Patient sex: F
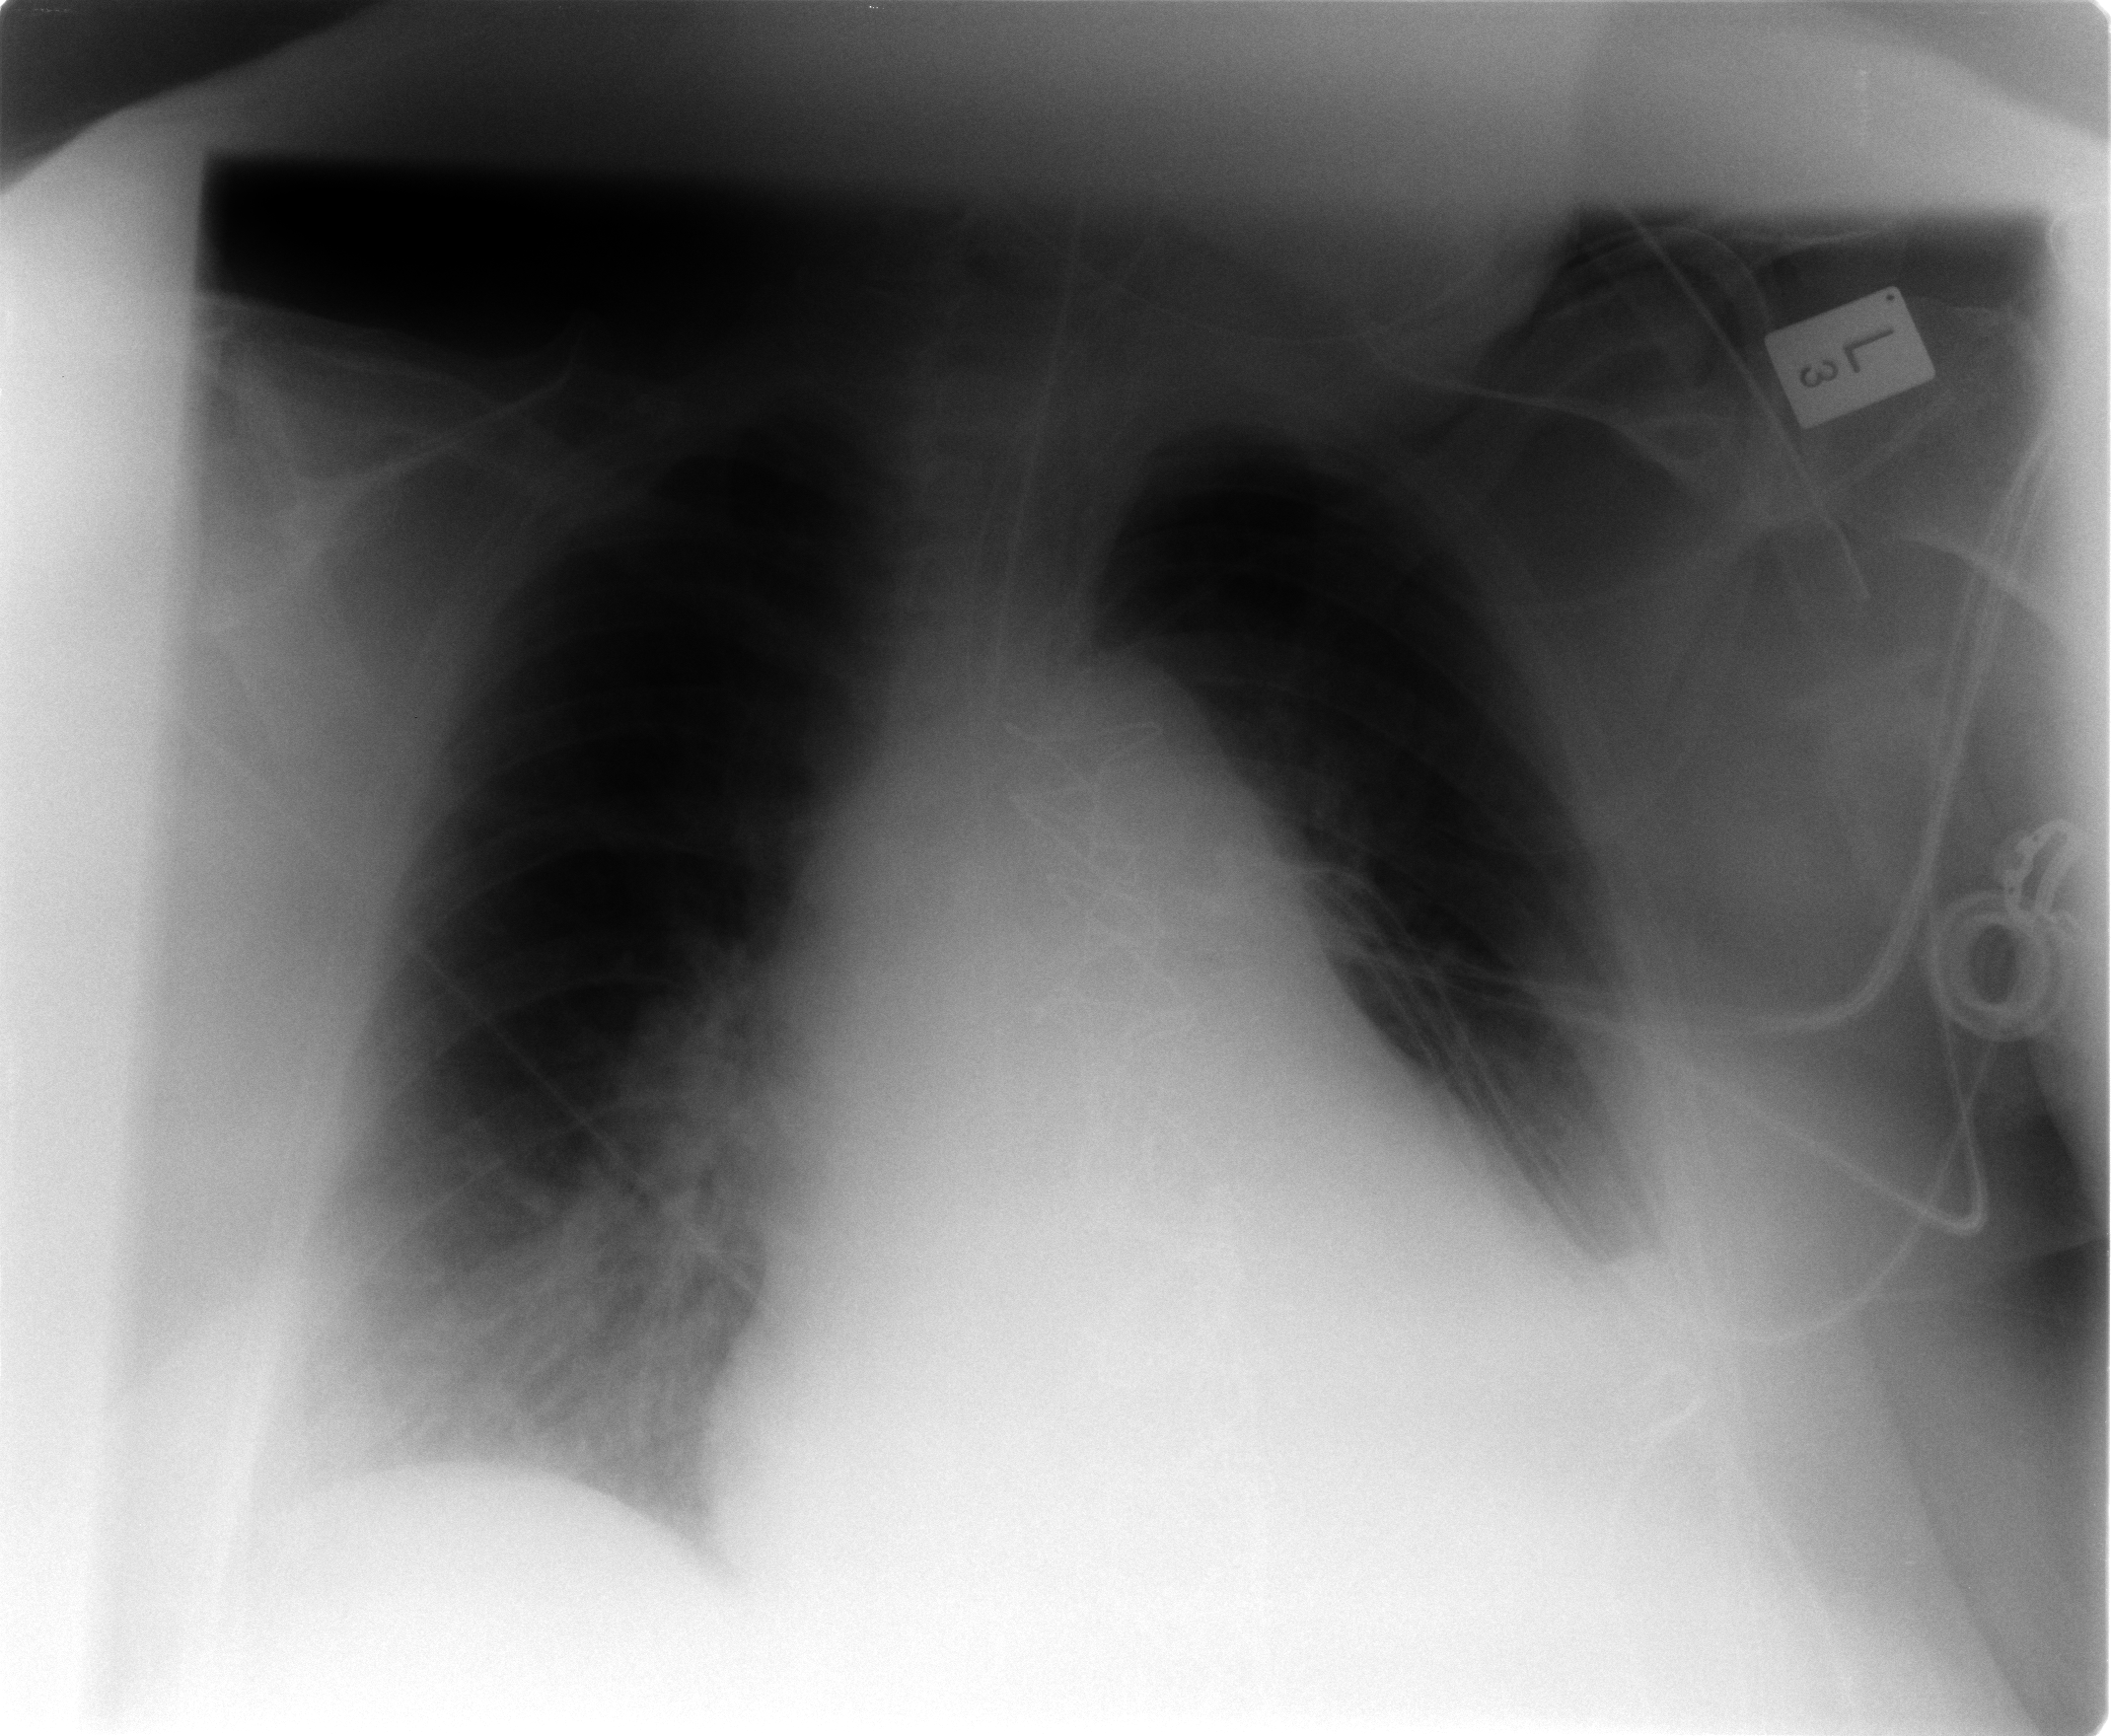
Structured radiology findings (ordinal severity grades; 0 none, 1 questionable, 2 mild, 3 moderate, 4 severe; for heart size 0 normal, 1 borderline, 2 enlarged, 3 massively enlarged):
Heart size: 2
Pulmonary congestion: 2
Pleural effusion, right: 0
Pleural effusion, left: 2
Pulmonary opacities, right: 2
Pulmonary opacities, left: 0
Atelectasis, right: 0
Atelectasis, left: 2